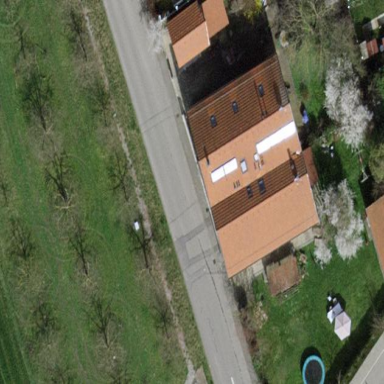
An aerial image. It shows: Detached building.